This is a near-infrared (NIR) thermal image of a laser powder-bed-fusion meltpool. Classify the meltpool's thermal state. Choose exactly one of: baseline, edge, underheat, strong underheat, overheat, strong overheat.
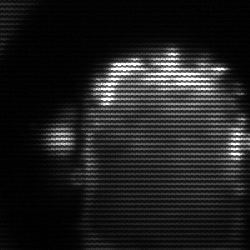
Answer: baseline